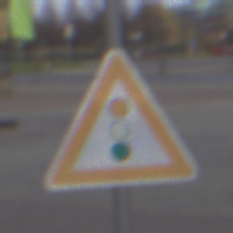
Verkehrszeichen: Lichtzeichenanlage
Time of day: MorningAfternoon
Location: Outdoor (Urban)
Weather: PartlyCloudy
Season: NotSpecified
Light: Natural